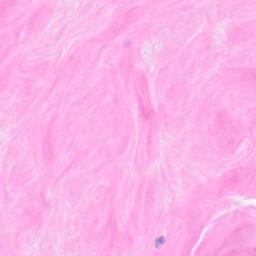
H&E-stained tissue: Breast